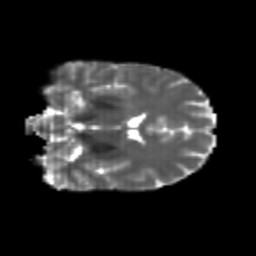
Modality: T2w
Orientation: coronal
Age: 24
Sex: male
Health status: healthy
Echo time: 0.074 s